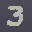
Label: 3